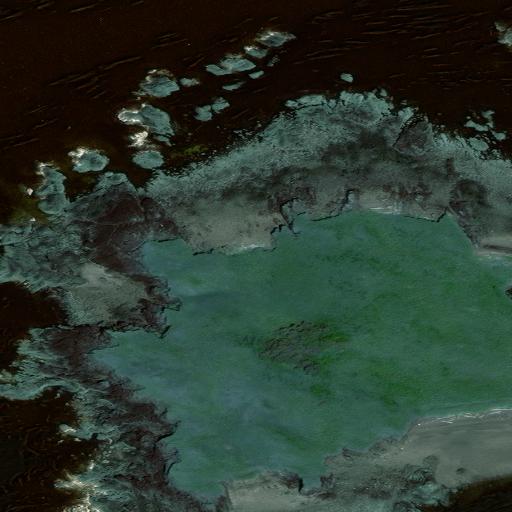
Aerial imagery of island in Alaska named Grassy Island containing only unknown